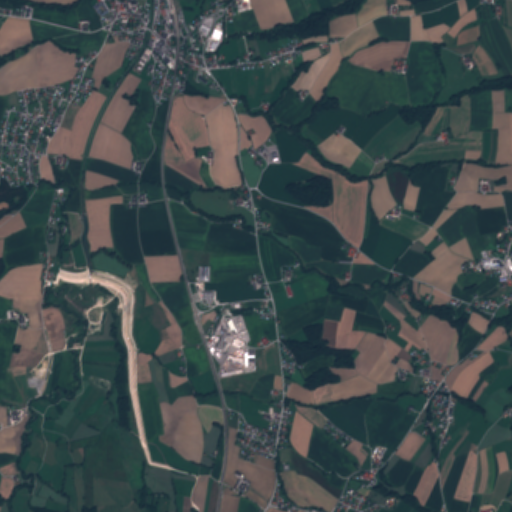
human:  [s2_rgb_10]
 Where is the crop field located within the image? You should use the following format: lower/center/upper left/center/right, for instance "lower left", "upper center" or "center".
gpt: The crop field is located in the upper right of the image.
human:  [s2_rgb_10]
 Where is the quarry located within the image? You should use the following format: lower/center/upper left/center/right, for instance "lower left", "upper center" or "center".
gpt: There is no quarry in the image.